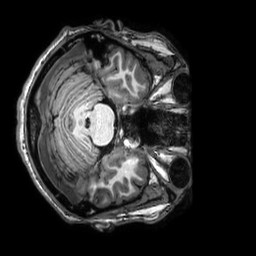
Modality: T1w
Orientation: axial
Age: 31
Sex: male
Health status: healthy
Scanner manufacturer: philips
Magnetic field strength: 3 T
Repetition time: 0.009 s
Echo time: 0.003996 s